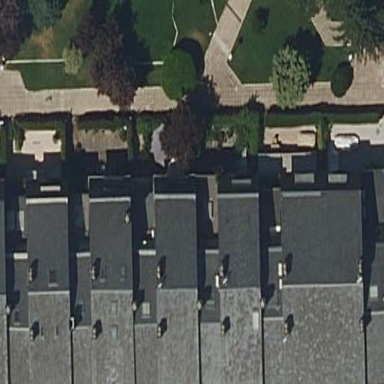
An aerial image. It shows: Terrace building.